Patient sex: F
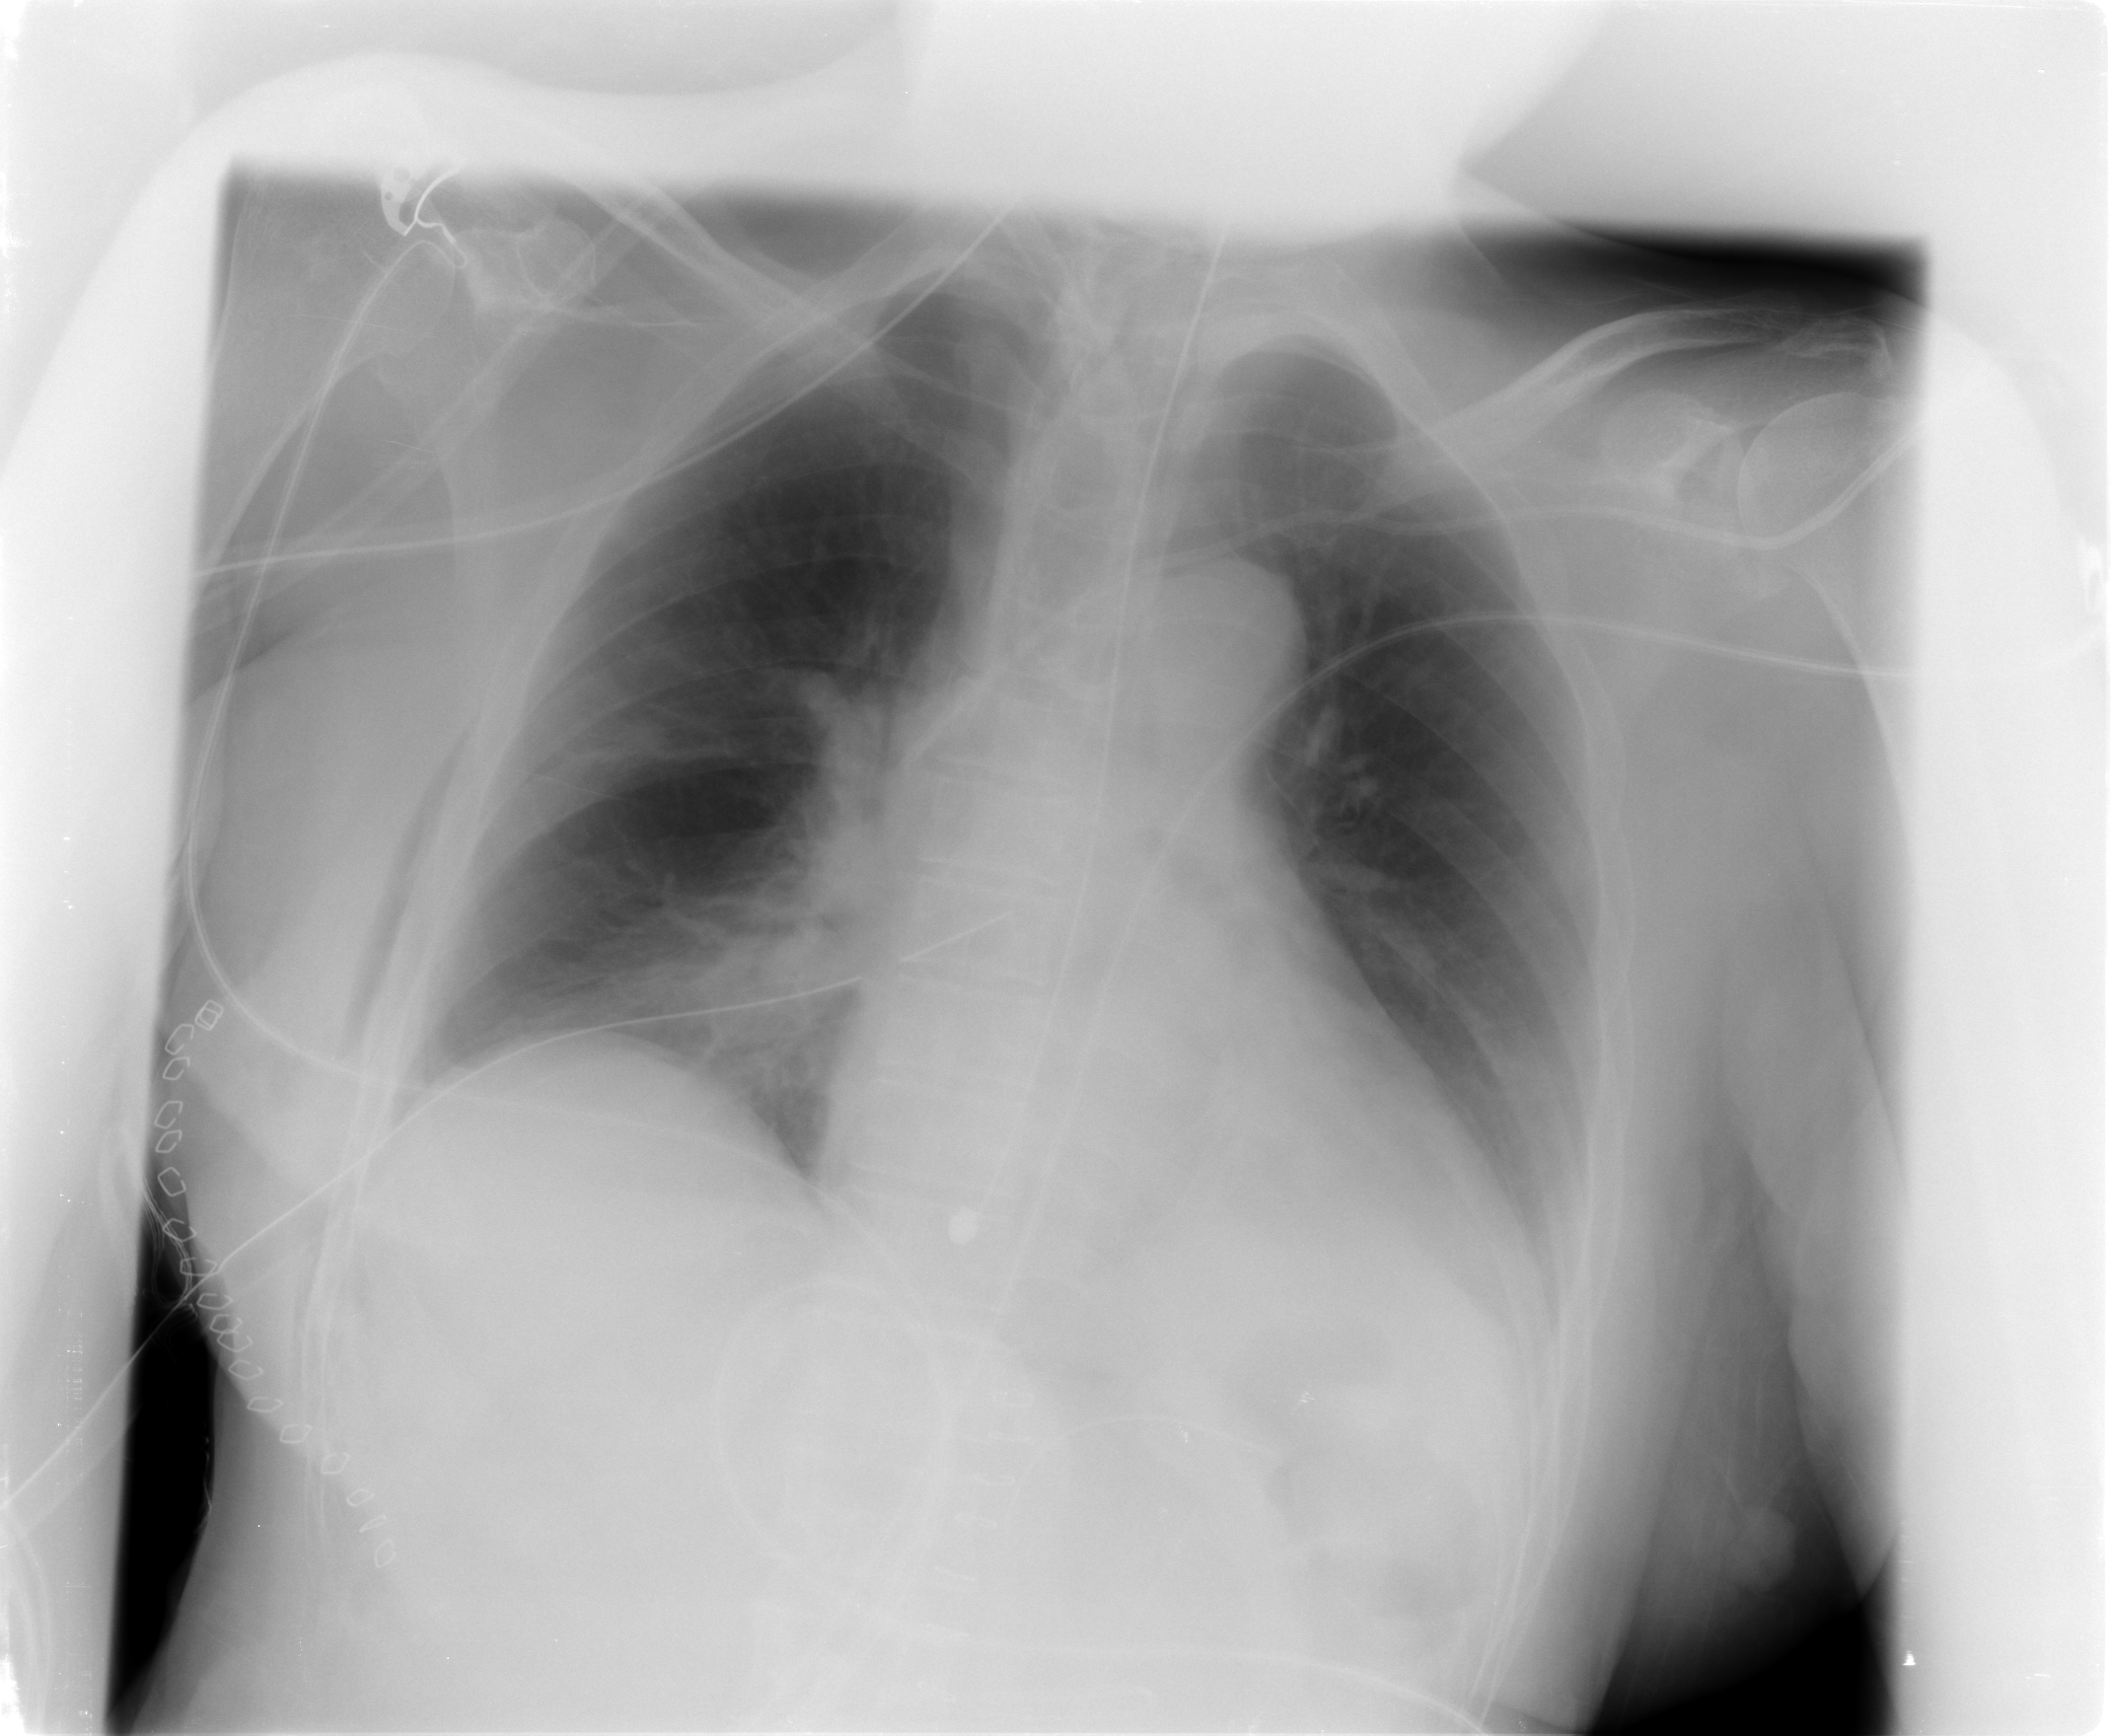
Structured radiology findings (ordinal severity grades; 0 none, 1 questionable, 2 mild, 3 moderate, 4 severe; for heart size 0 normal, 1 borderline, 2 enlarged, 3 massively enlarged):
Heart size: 0
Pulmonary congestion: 2
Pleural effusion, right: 0
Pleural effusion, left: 0
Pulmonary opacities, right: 2
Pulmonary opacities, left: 0
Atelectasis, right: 2
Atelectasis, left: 0